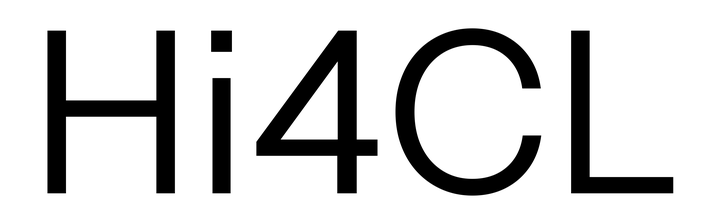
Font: InstrumentSans_Regular